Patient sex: M
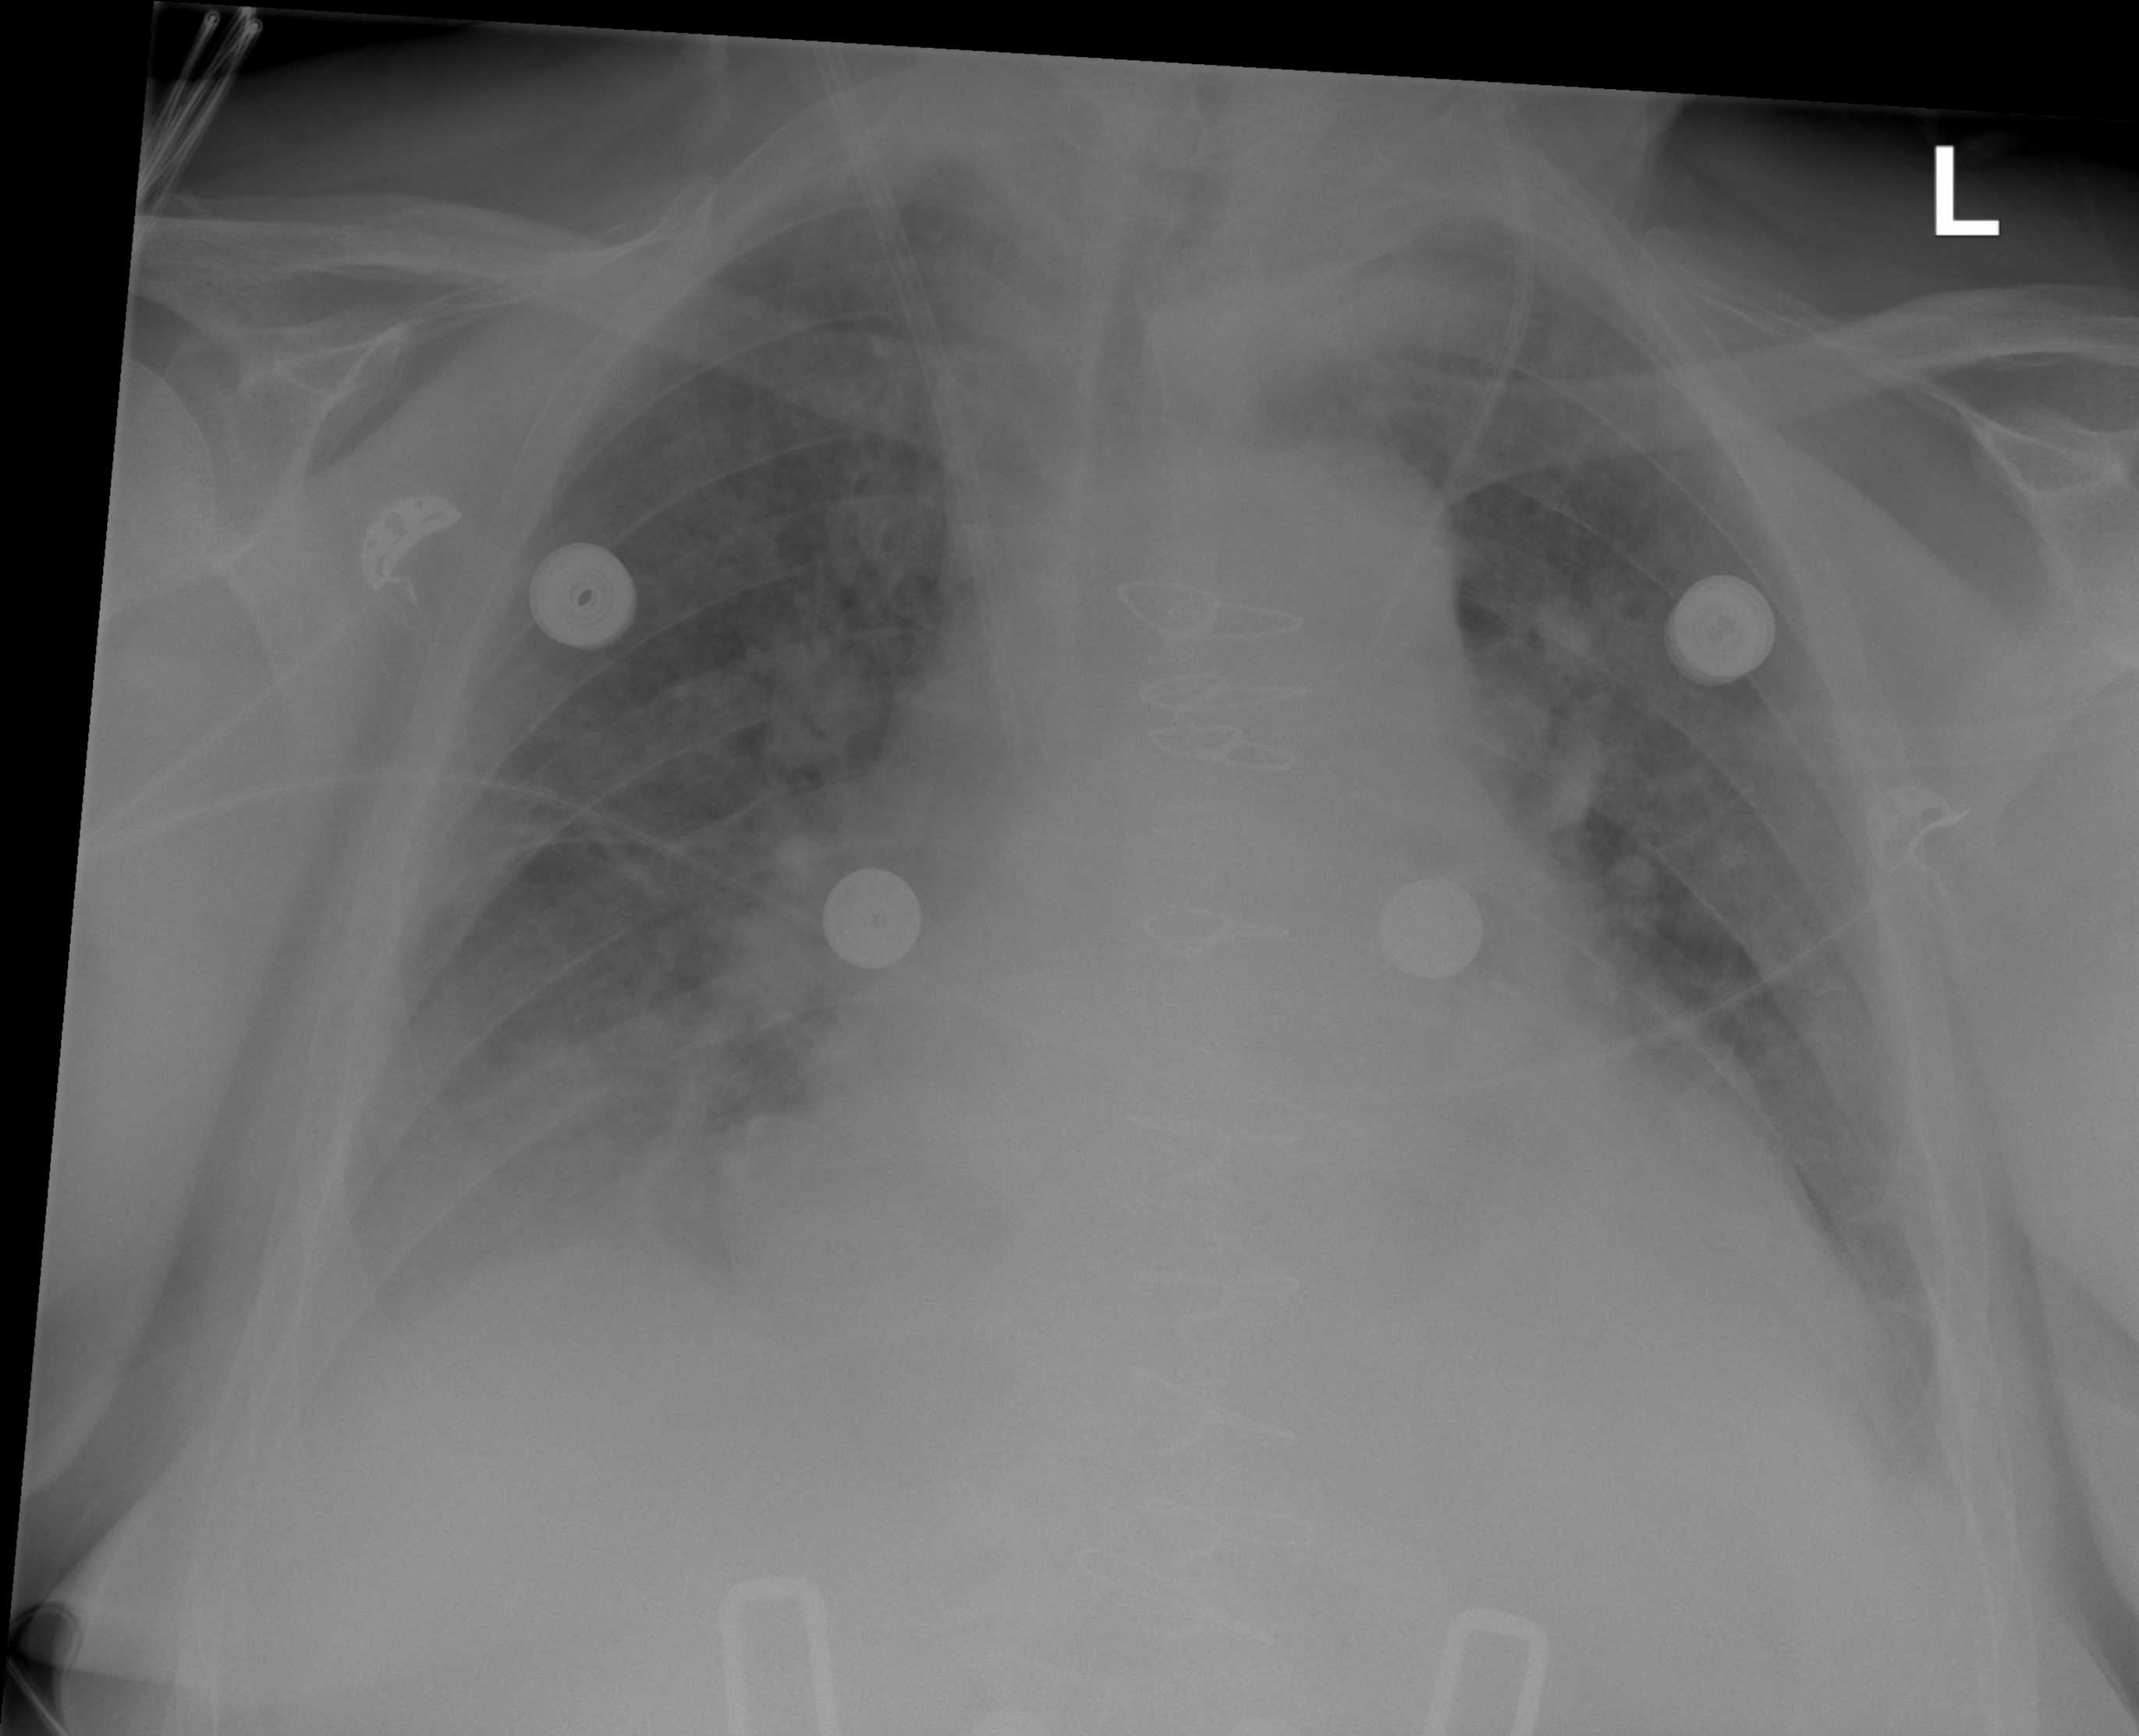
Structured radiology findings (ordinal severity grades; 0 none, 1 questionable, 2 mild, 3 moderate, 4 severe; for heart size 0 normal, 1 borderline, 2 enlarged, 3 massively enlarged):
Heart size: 3
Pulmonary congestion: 2
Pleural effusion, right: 2
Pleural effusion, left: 2
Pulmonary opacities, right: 2
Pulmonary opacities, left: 2
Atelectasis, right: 2
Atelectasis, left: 2